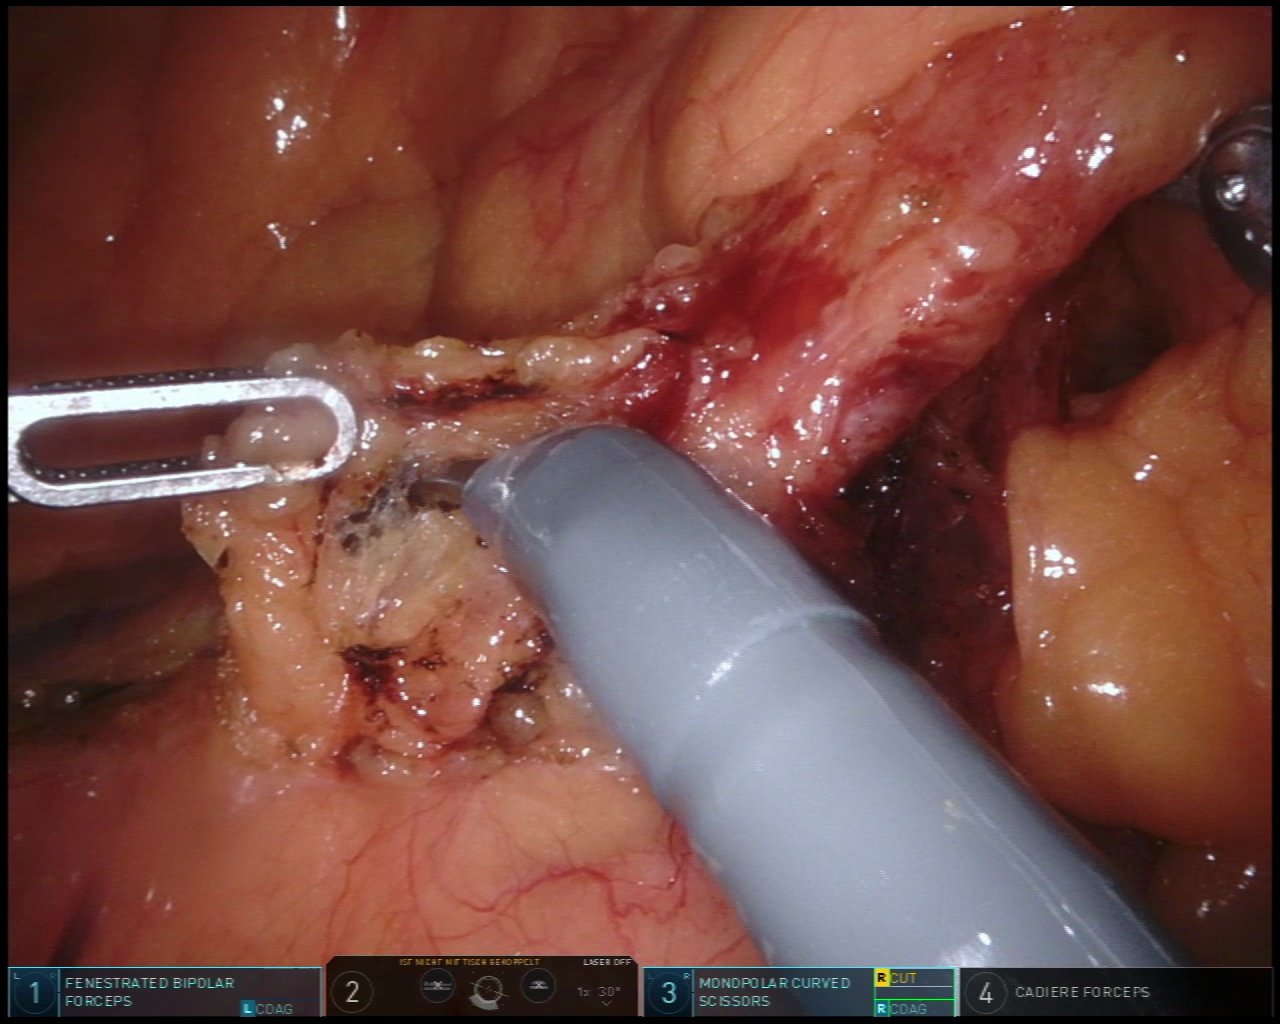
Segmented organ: inferior_mesenteric_artery
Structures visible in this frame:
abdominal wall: no
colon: no
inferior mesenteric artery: yes
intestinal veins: no
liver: no
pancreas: no
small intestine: no
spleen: no
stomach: no
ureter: no
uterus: no
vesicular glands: no